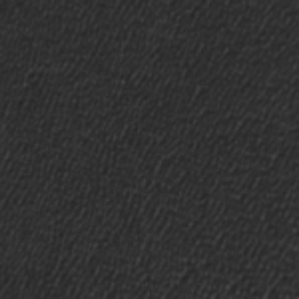
Label: frost